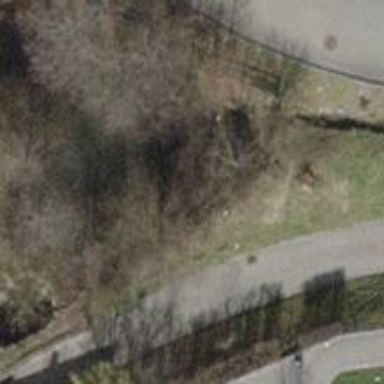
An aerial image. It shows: Urban tree adding natural touch to the cityscape.